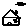
Label: house